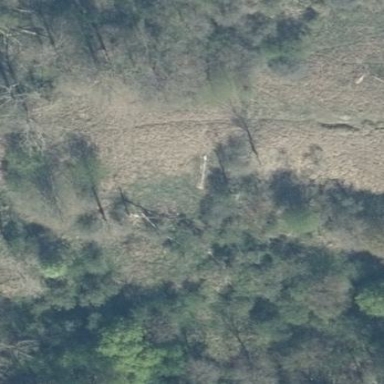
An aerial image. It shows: Patch of scrub vegetation.